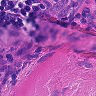
Metastatic tissue present: yes